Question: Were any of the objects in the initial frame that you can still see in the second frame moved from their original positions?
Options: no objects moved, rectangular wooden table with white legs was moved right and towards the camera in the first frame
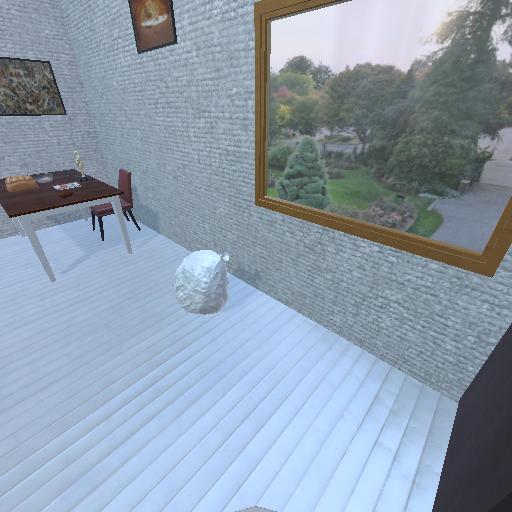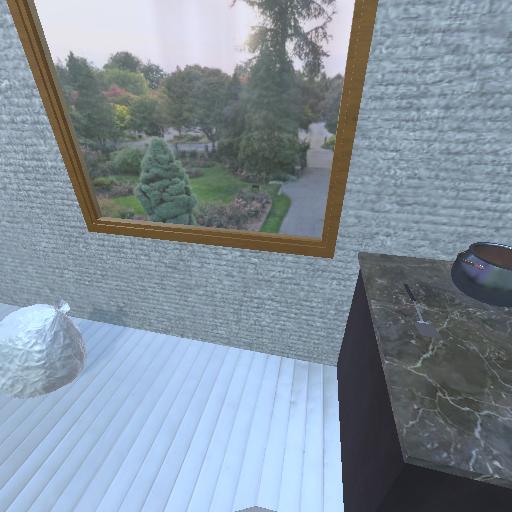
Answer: no objects moved